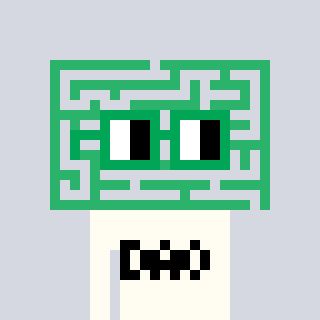
a pixel art character with square green glasses, a maze-shaped head and a grayscale-colored body on a cool background